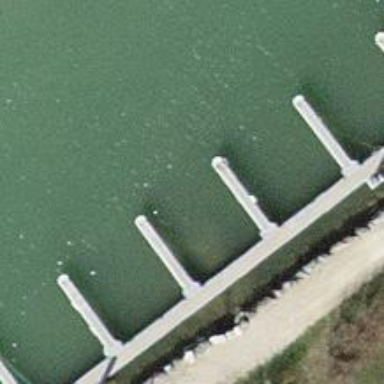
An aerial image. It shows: Man-made pier.